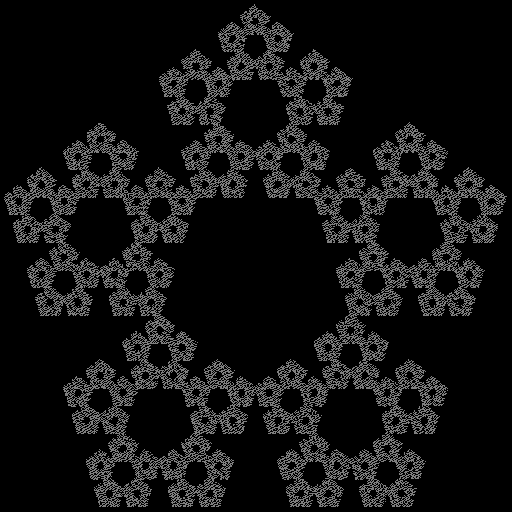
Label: sierpinski_pentagon